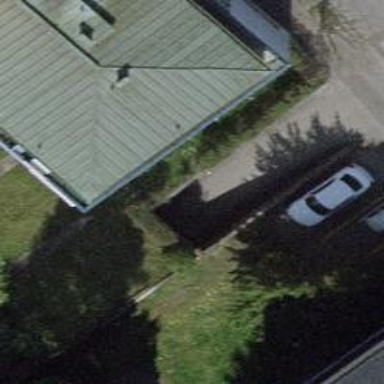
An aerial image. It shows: Parking area.